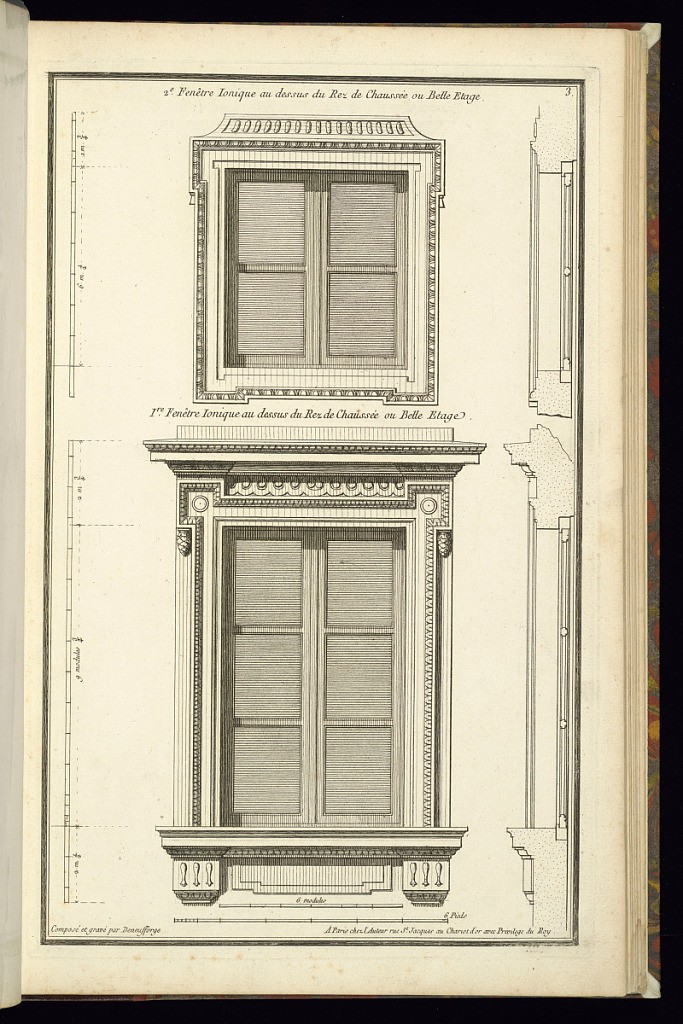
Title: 2e. Fenêtre Ionique au dessus du Rez de Chausée ou Belle Etage [et] Ire. Fenêtre Ionique au dessus du Rez de Chausée ou Belle Etage
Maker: Jean-François de Neufforge, Flemish, 1714–1791
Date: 1768
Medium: Engraving on paper
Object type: Print
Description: Elevations and profiles of designs for two windows decorated according to the principles of the Ionic order to be placed above the ground floor. The plate is signed and numbered.